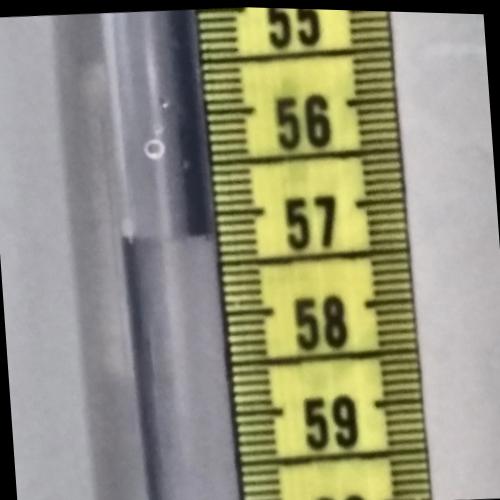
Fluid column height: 57.2 cm